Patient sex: M
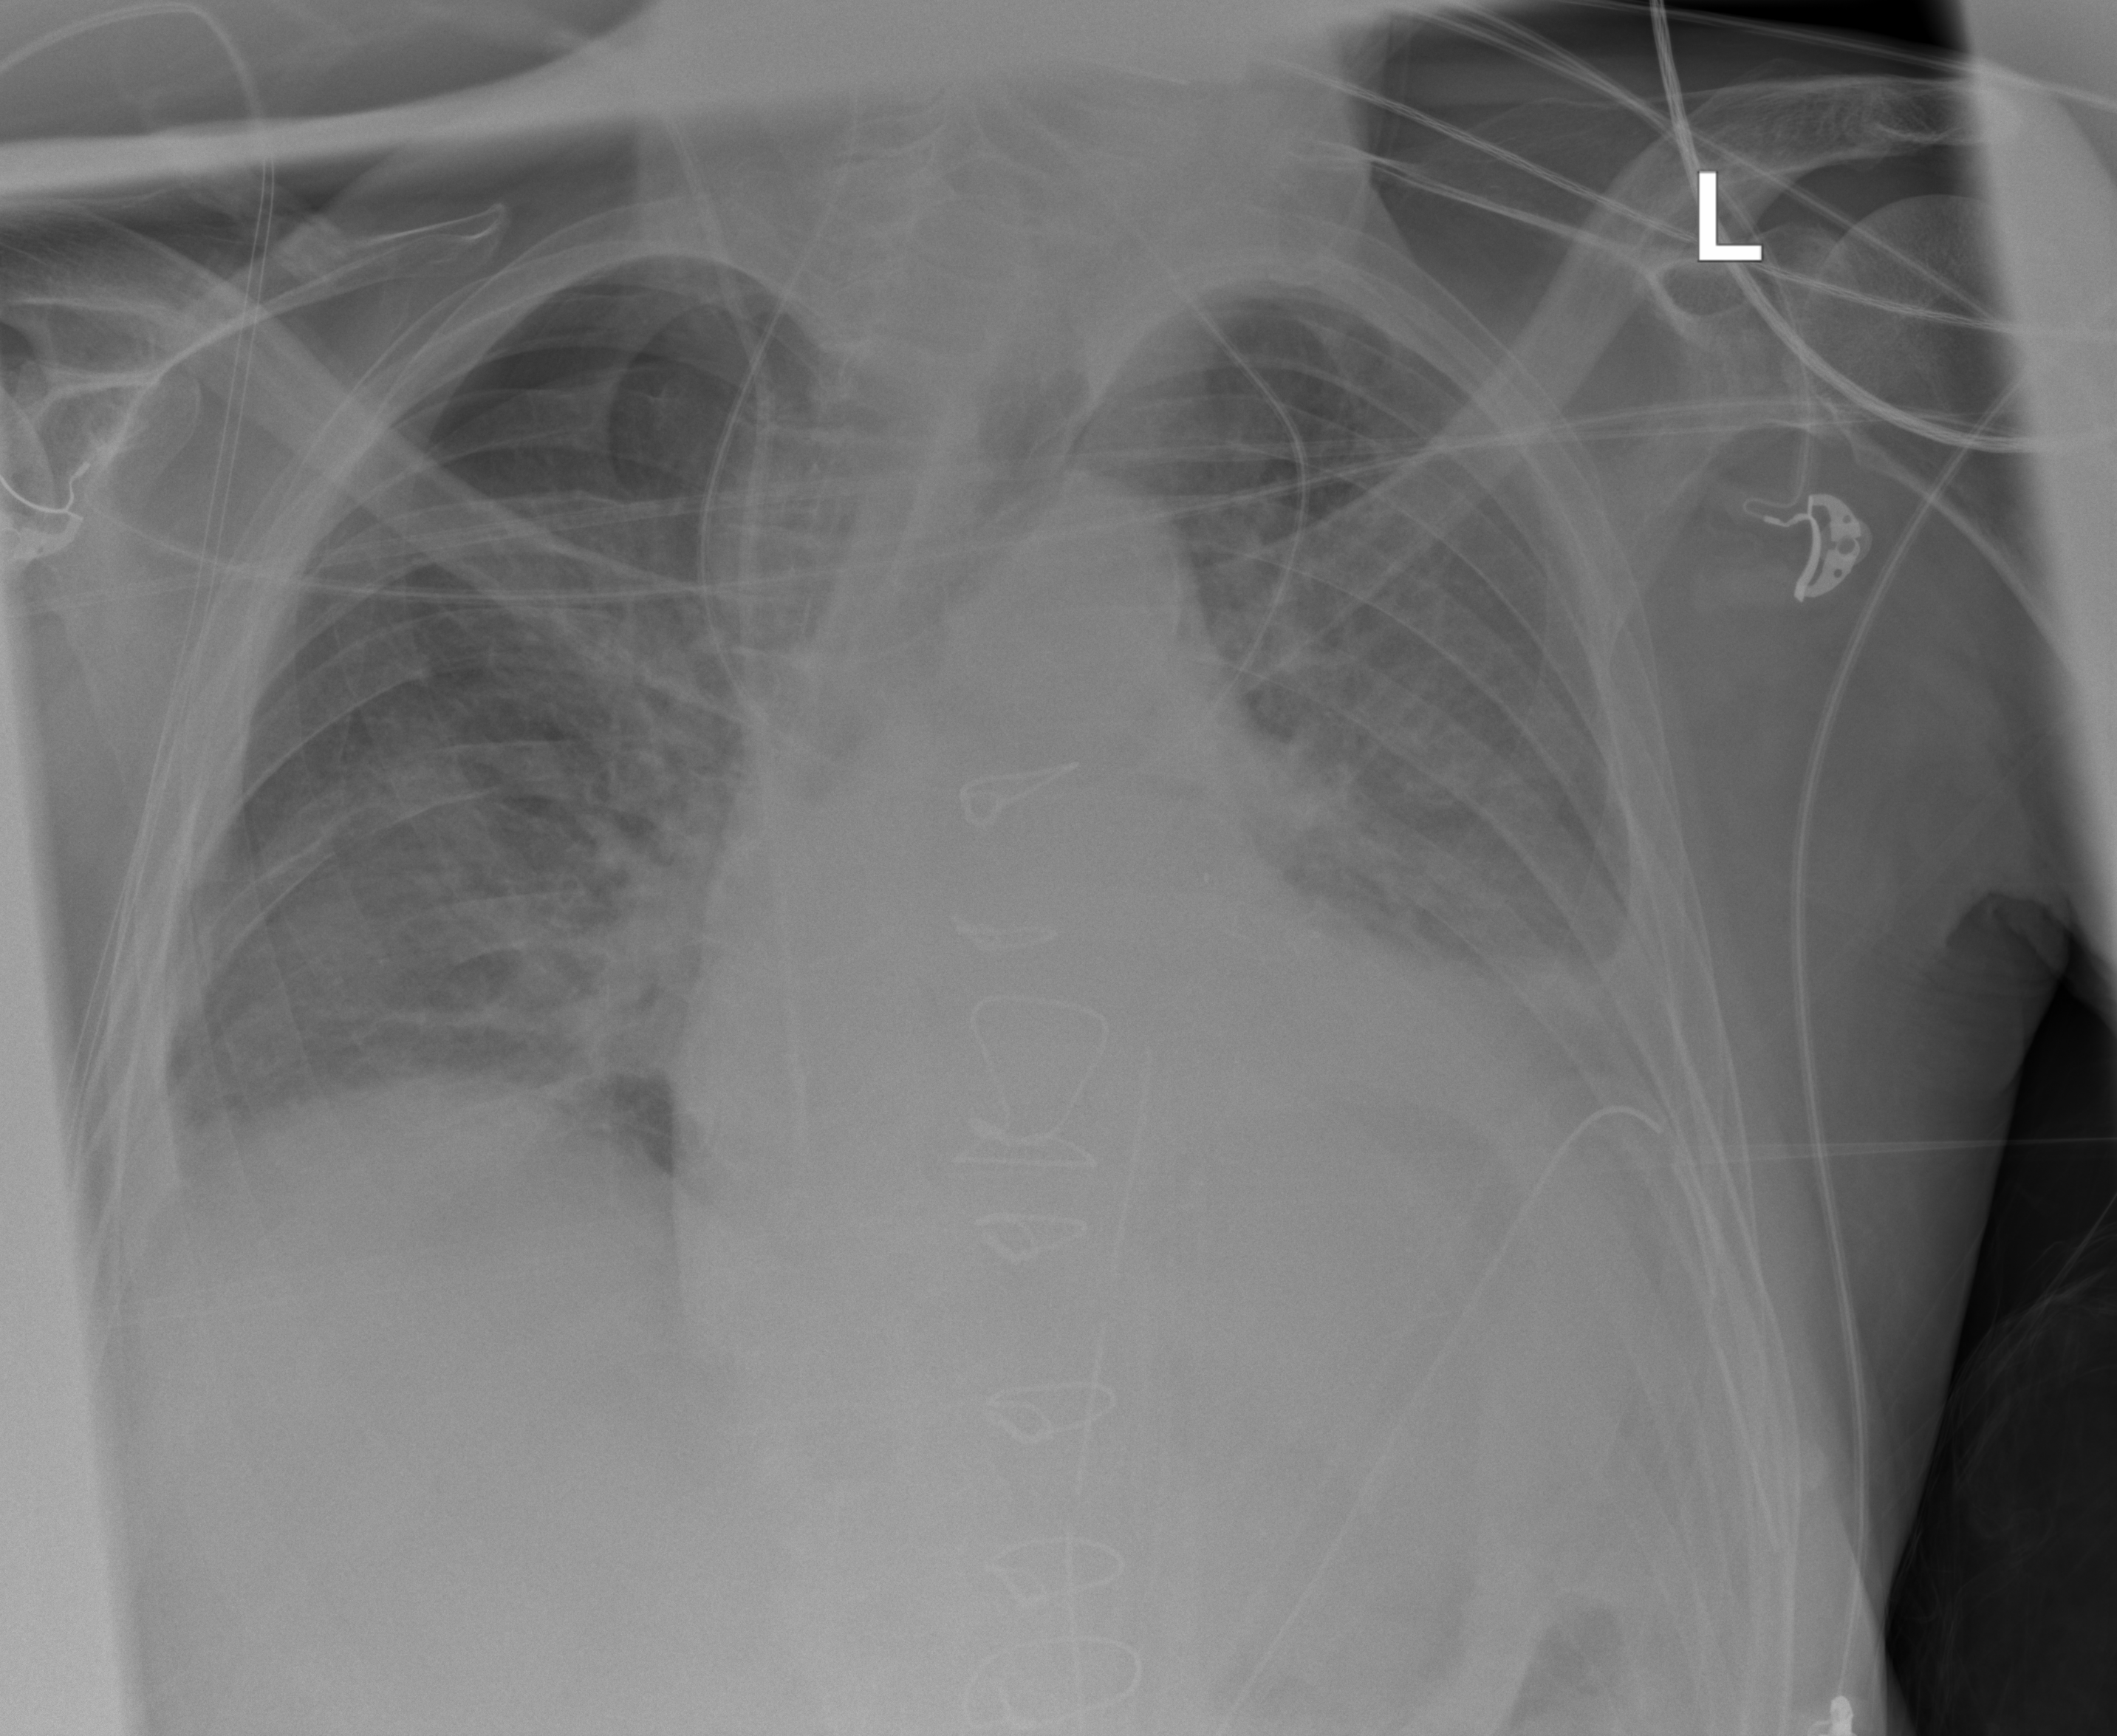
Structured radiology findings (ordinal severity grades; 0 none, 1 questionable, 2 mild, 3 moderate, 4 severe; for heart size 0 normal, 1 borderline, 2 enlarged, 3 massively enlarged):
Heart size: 2
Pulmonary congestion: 2
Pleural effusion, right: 1
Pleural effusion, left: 3
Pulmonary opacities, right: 1
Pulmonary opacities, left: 1
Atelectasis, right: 3
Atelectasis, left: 3